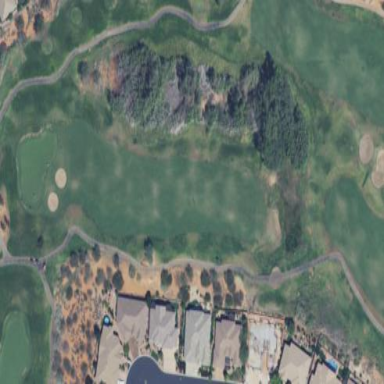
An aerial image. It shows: Golf fairway surrounded by grass.